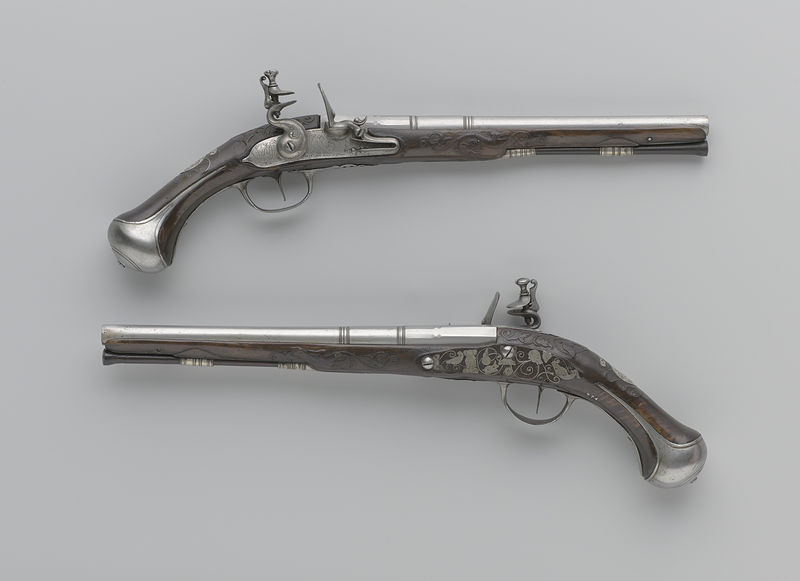
Titel: Vuursteenpistool van Maurits van Nassau-Beverweerd
Künstler: Willem van Essen
Standort: Amsterdam
Institution: Rijksmuseum
Schlagwörter: old, pattern, two, brown, wooden, wood, silver, metal, steel, pair, photo, antique, war, dragon, carving, photograph, detailing, pistols, gun, guns, pin, musket, handles, weapons, barrell, directions, bullet, trigger, to, handle, pistol, firearm, firearms, triggers, firing pin, barrells, two guns, two pistols